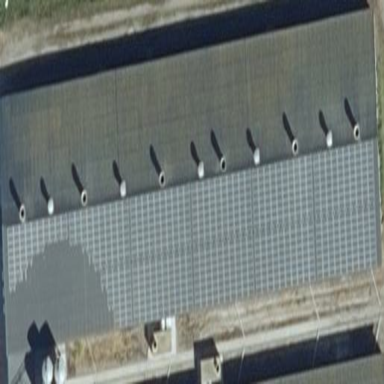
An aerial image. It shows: Gabled building with solar photovoltaic panel generator placed along the roof. The generator is small installation.